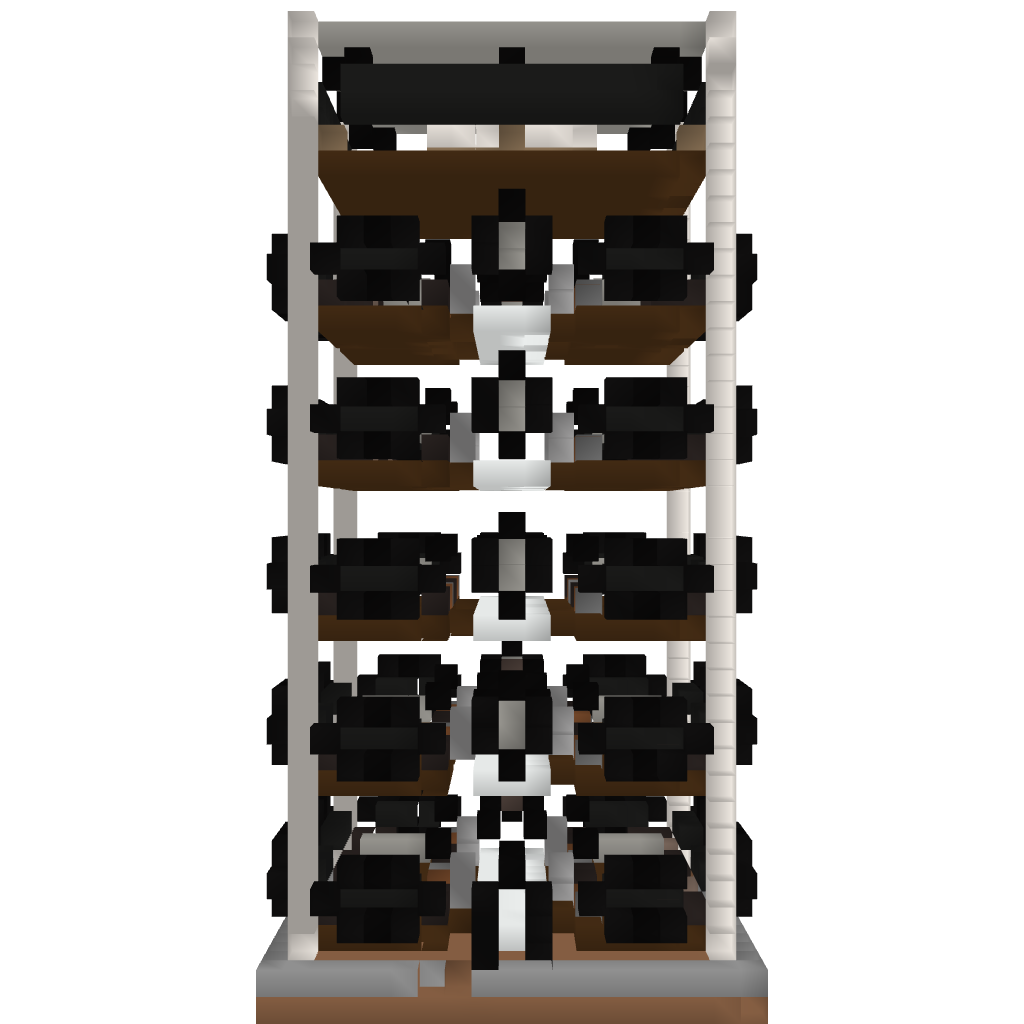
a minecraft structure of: Hotel23